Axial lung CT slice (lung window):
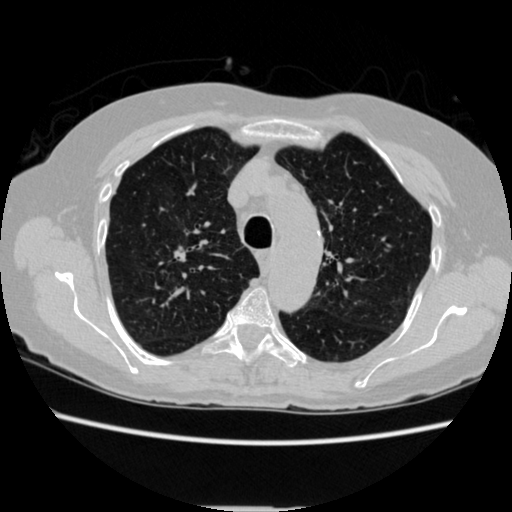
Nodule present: no